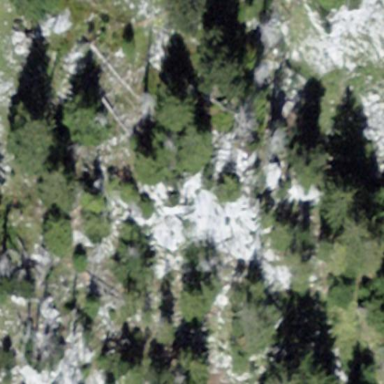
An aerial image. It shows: Landscape of bare rock.